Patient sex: F
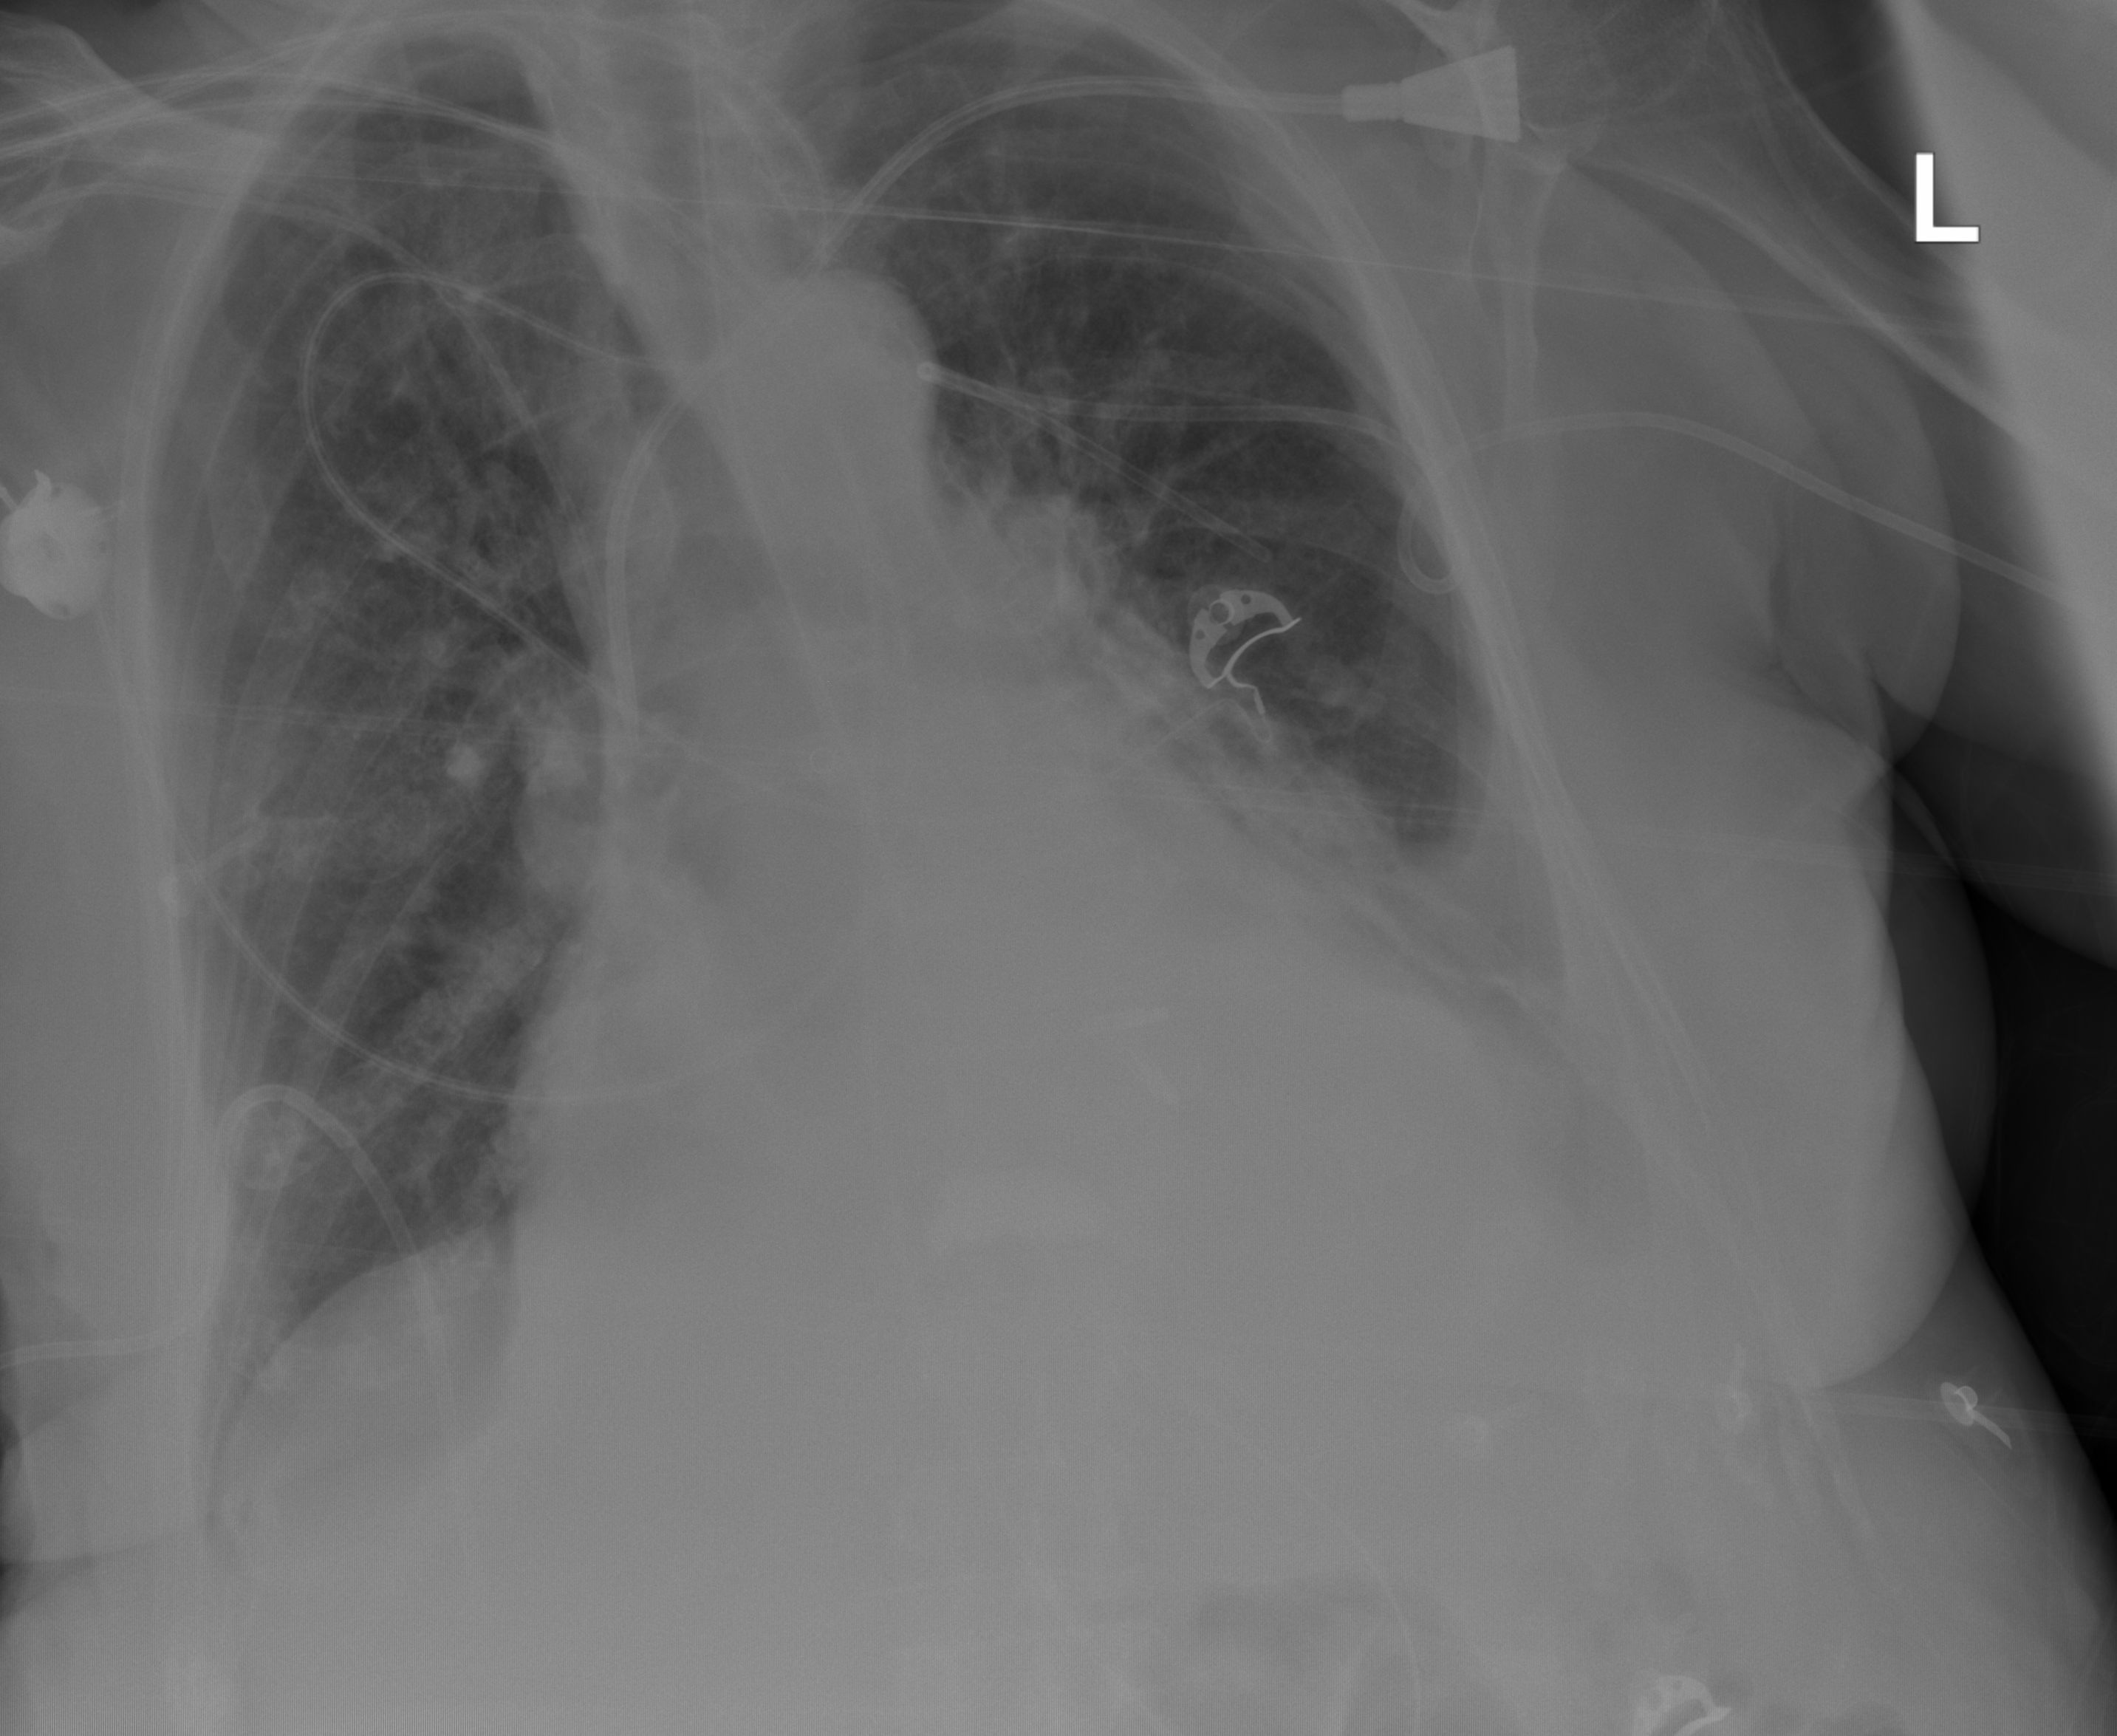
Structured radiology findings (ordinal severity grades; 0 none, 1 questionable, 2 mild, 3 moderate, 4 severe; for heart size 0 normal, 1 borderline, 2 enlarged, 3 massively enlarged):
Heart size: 3
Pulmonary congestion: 2
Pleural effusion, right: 0
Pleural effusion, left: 2
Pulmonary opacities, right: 2
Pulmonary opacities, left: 2
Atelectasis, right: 2
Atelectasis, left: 0